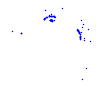
Particle: pion